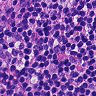
Metastatic tissue present: no